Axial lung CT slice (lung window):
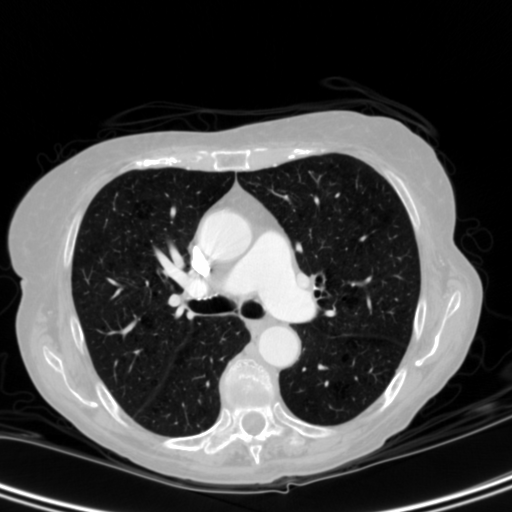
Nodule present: no